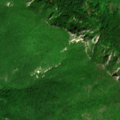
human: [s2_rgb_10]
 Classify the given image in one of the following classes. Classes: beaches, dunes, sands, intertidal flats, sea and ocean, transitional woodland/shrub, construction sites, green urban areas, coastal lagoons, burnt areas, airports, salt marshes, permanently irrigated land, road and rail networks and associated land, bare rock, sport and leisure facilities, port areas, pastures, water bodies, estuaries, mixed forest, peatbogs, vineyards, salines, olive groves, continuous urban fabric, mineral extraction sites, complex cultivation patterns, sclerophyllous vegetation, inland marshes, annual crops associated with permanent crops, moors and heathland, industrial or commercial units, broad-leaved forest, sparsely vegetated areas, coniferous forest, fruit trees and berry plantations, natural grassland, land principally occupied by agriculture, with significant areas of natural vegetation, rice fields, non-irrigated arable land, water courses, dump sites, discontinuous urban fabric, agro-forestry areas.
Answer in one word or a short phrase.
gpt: land principally occupied by agriculture, with significant areas of natural vegetation, broad-leaved forest, sparsely vegetated areas